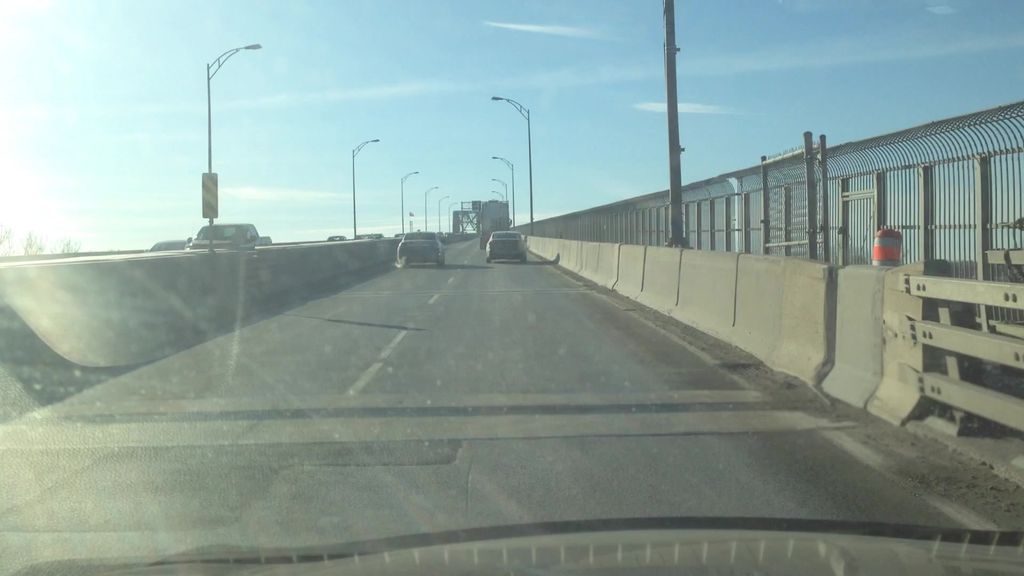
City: montreal